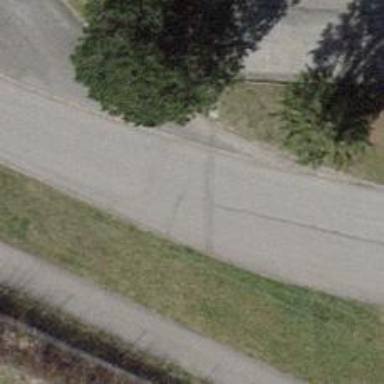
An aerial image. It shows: Path made of paving stones.